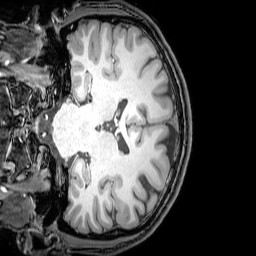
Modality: T1w
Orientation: coronal
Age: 22
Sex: male
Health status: healthy
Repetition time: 0.081 s
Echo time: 0.037 s